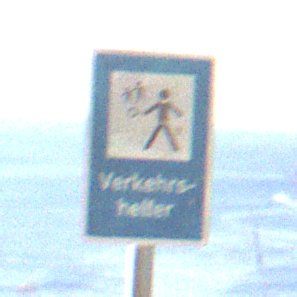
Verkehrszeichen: Verkehrshelfer
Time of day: MorningAfternoon
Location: Outdoor (RoadRail)
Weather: PartlyCloudy
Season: NotSpecified
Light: Natural